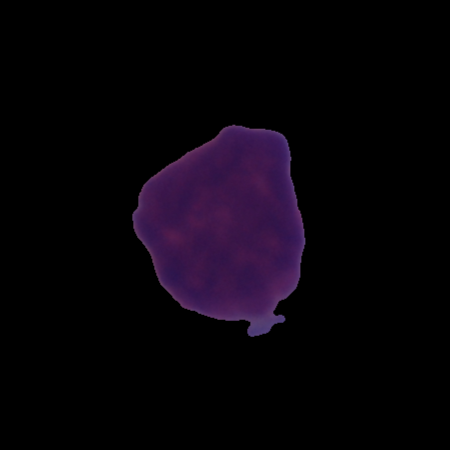
Label: cancer